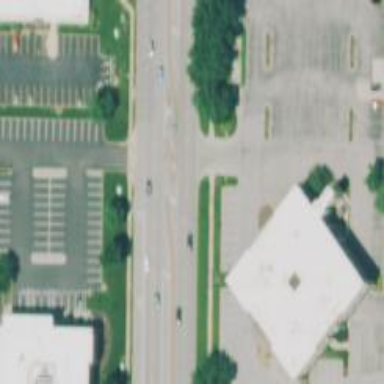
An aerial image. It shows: Unmarked road crossing.